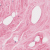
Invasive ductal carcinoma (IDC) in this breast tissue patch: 0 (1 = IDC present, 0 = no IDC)